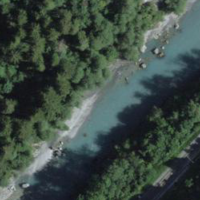
EUNIS habitat code: 15
Species observed at this site:
Garrulus glandarius